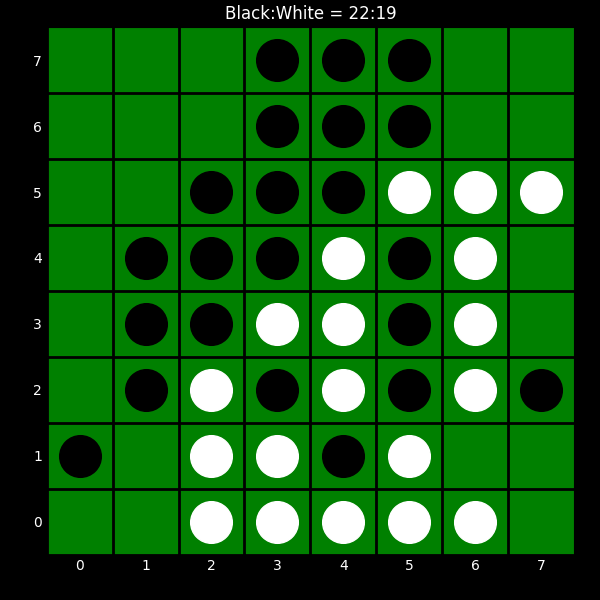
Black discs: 22
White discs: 19